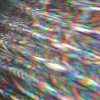
Label: sunburn